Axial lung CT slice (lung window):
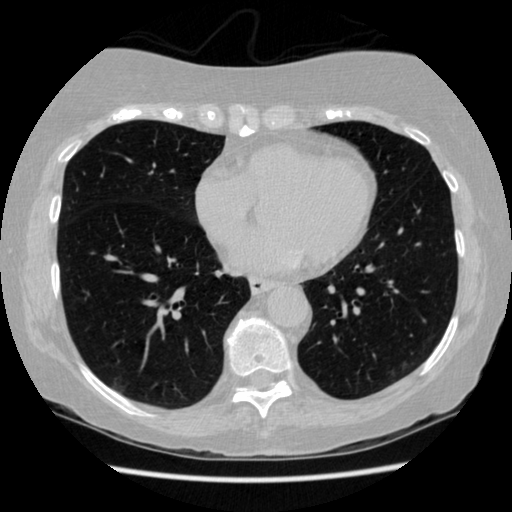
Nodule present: no